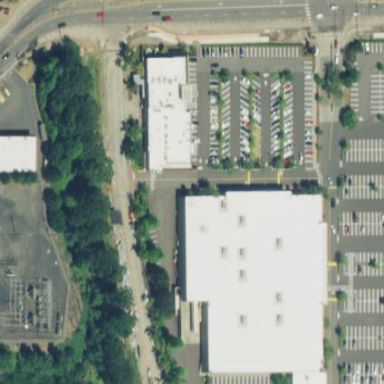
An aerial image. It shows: Department store building.